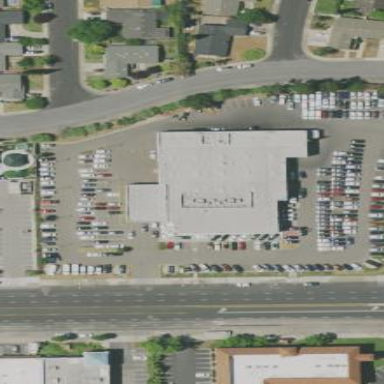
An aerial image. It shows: Building housing car shop.